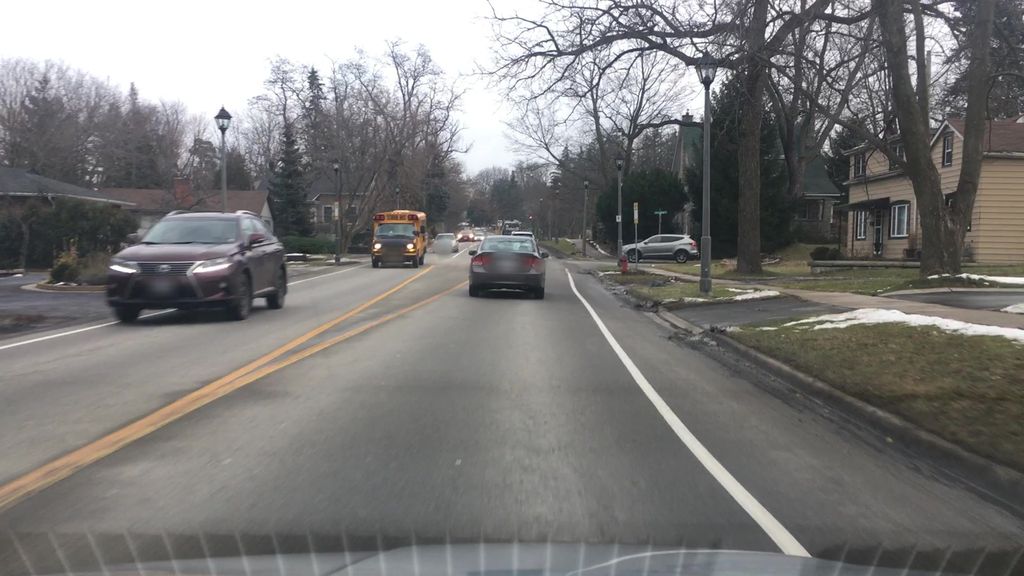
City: hamilton